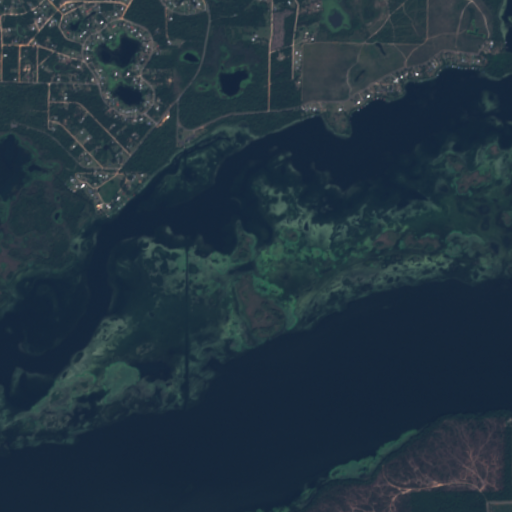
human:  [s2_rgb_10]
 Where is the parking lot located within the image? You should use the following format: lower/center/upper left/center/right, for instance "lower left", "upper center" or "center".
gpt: The parking lot is located in the upper center of the image.
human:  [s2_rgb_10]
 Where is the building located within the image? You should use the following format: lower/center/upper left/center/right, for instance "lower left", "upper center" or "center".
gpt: The building is located in the upper left of the image.
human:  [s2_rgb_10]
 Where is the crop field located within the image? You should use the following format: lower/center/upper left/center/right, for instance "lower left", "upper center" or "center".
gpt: There is no crop field in the image.